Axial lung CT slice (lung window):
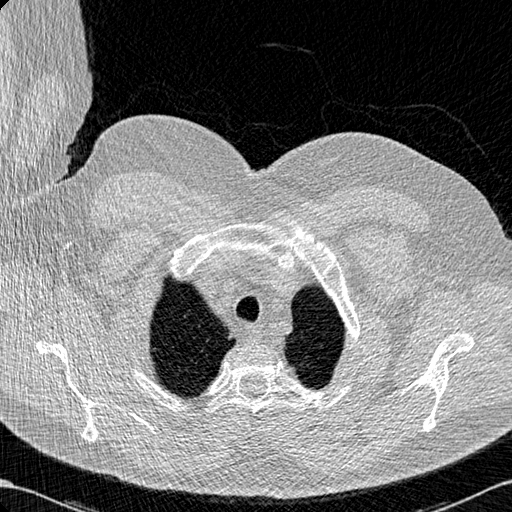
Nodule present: no